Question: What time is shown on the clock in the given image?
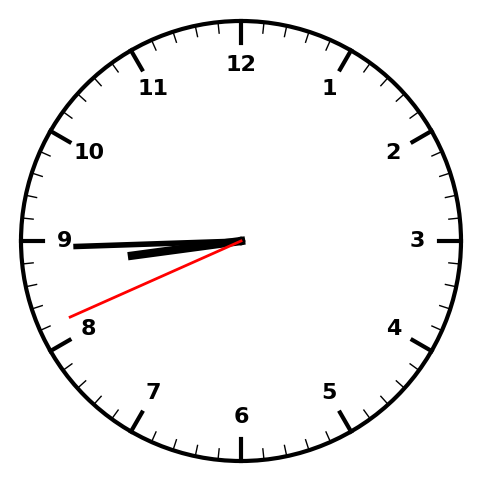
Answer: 08:44:41